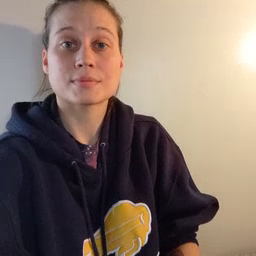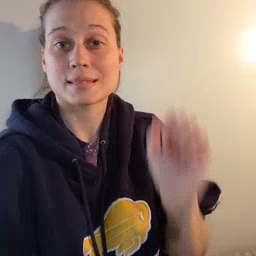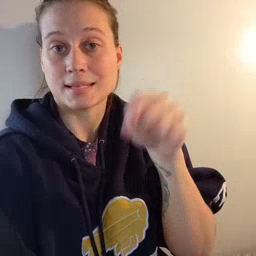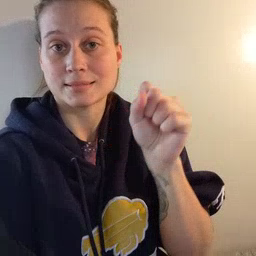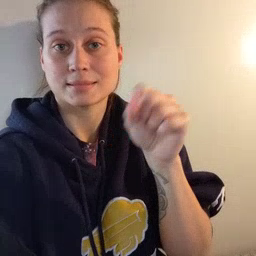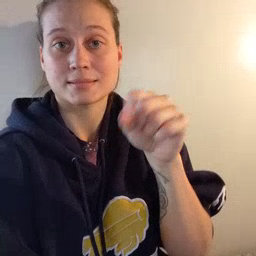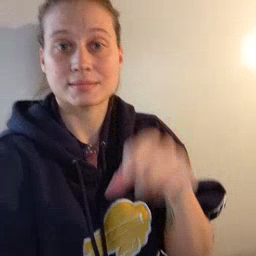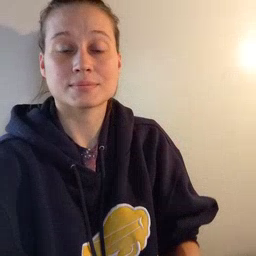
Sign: yes